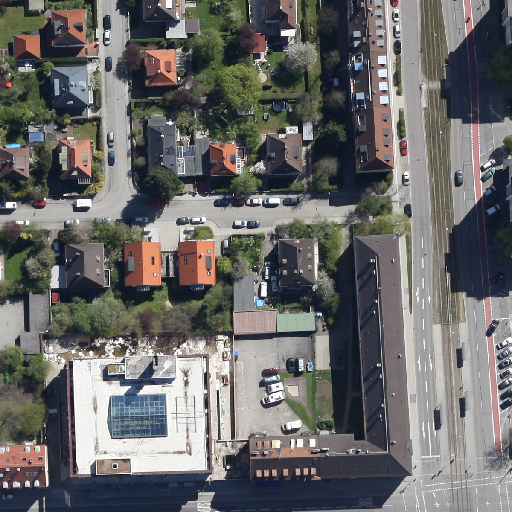
Referring expression: building along the road